Question: I have an image inside a ScrollViewer. When I set image width larger, HorizontalScrollBar appeared. Then I set image Width smaller than ScrollViewer With but this ScrollBar still appear, like this:

How I can fix this problem? Thank you!
'''
<Grid>
<ScrollViewer
Name="sv"
HorizontalScrollBarVisibility="Auto"
VerticalScrollBarVisibility="Auto"
PreviewMouseWheel="sv_PreviewMouseWheel">
<Image Name="img"/>
</ScrollViewer>
</Grid>
'''
Code:
'''
void sv_PreviewMouseWheel(object sender, MouseWheelEventArgs e)
{
if ((System.Windows.Forms.Control.ModifierKeys & System.Windows.Forms.Keys.Control) != System.Windows.Forms.Keys.Control) base.OnMouseWheel(e);
else
{
if (e.Delta > 0)
{
if (img.ActualHeight < img.Source.Height * 5)
{
double h2 = img.Height = img.ActualHeight * 1.1;
double w2 = img.Width = img.Source.Width * h2 / img.Source.Height;
}
}
// PROBLEM HERE:
else if (img.ActualHeight > 100) img.Height = img.ActualHeight / 1.1;
}
}
'''
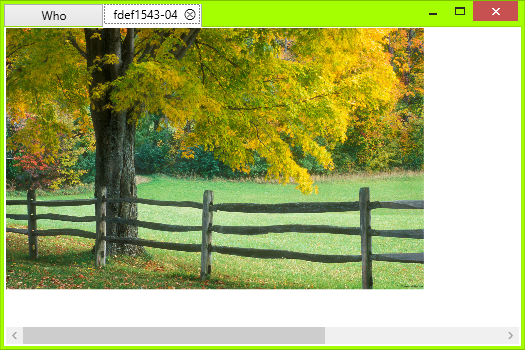
Answer: The problem is that you're not setting the 'Image' control's 'Width' property when you're scaling the image down. The image control actually automatically maintains the aspect ratio (the 'Stretch' property is set to 'Uniform' by default). But while the image resizes, the itself keeps the size you set during scale up. Also note I've corrected your modifier keys check to use WPF instead of Windows Forms:
'''
void sv_PreviewMouseWheel(object sender, MouseWheelEventArgs e)
{
if (Keyboard.Modifiers.HasFlag(ModifierKeys.Control))
{
double? h2 = null;
if (e.Delta > 0)
{
if (img.ActualHeight < img.Source.Height * 5)
{
h2 = img.Height = img.ActualHeight * 1.1;
}
}
else if (img.ActualHeight > 100)
{
h2 = img.Height = img.ActualHeight / 1.1;
}
if (h2 != null)
{
img.Width = img.Source.Width * h2.Value / img.Source.Height;
}
}
}
'''
Another solution can be to use a transform to scale the image.
'''
<Image Name="img"
HorizontalAlignment="Center"
VerticalAlignment="Center">
<Image.LayoutTransform>
<ScaleTransform x:Name="imageScale" />
<Image.LayoutTransform>

'''
'''
void sv_PreviewMouseWheel(object sender, MouseWheelEventArgs e)
{
if (Keyboard.Modifiers.HasFlag(ModifierKeys.Control))
{
e.Handled = true; // stops scrolling due to wheel
if (e.Delta > 0)
{
if (imageScale.ScaleX < 5)
{
imageScale.ScaleX *= 1.1;
imageScale.ScaleY *= 1.1;
}
}
else
{
imageScale.ScaleX /= 1.1;
imageScale.ScaleY /= 1.1;
}
}
}
'''
You can use other transforms as well, such as rotate. Read more about it on <URL>.